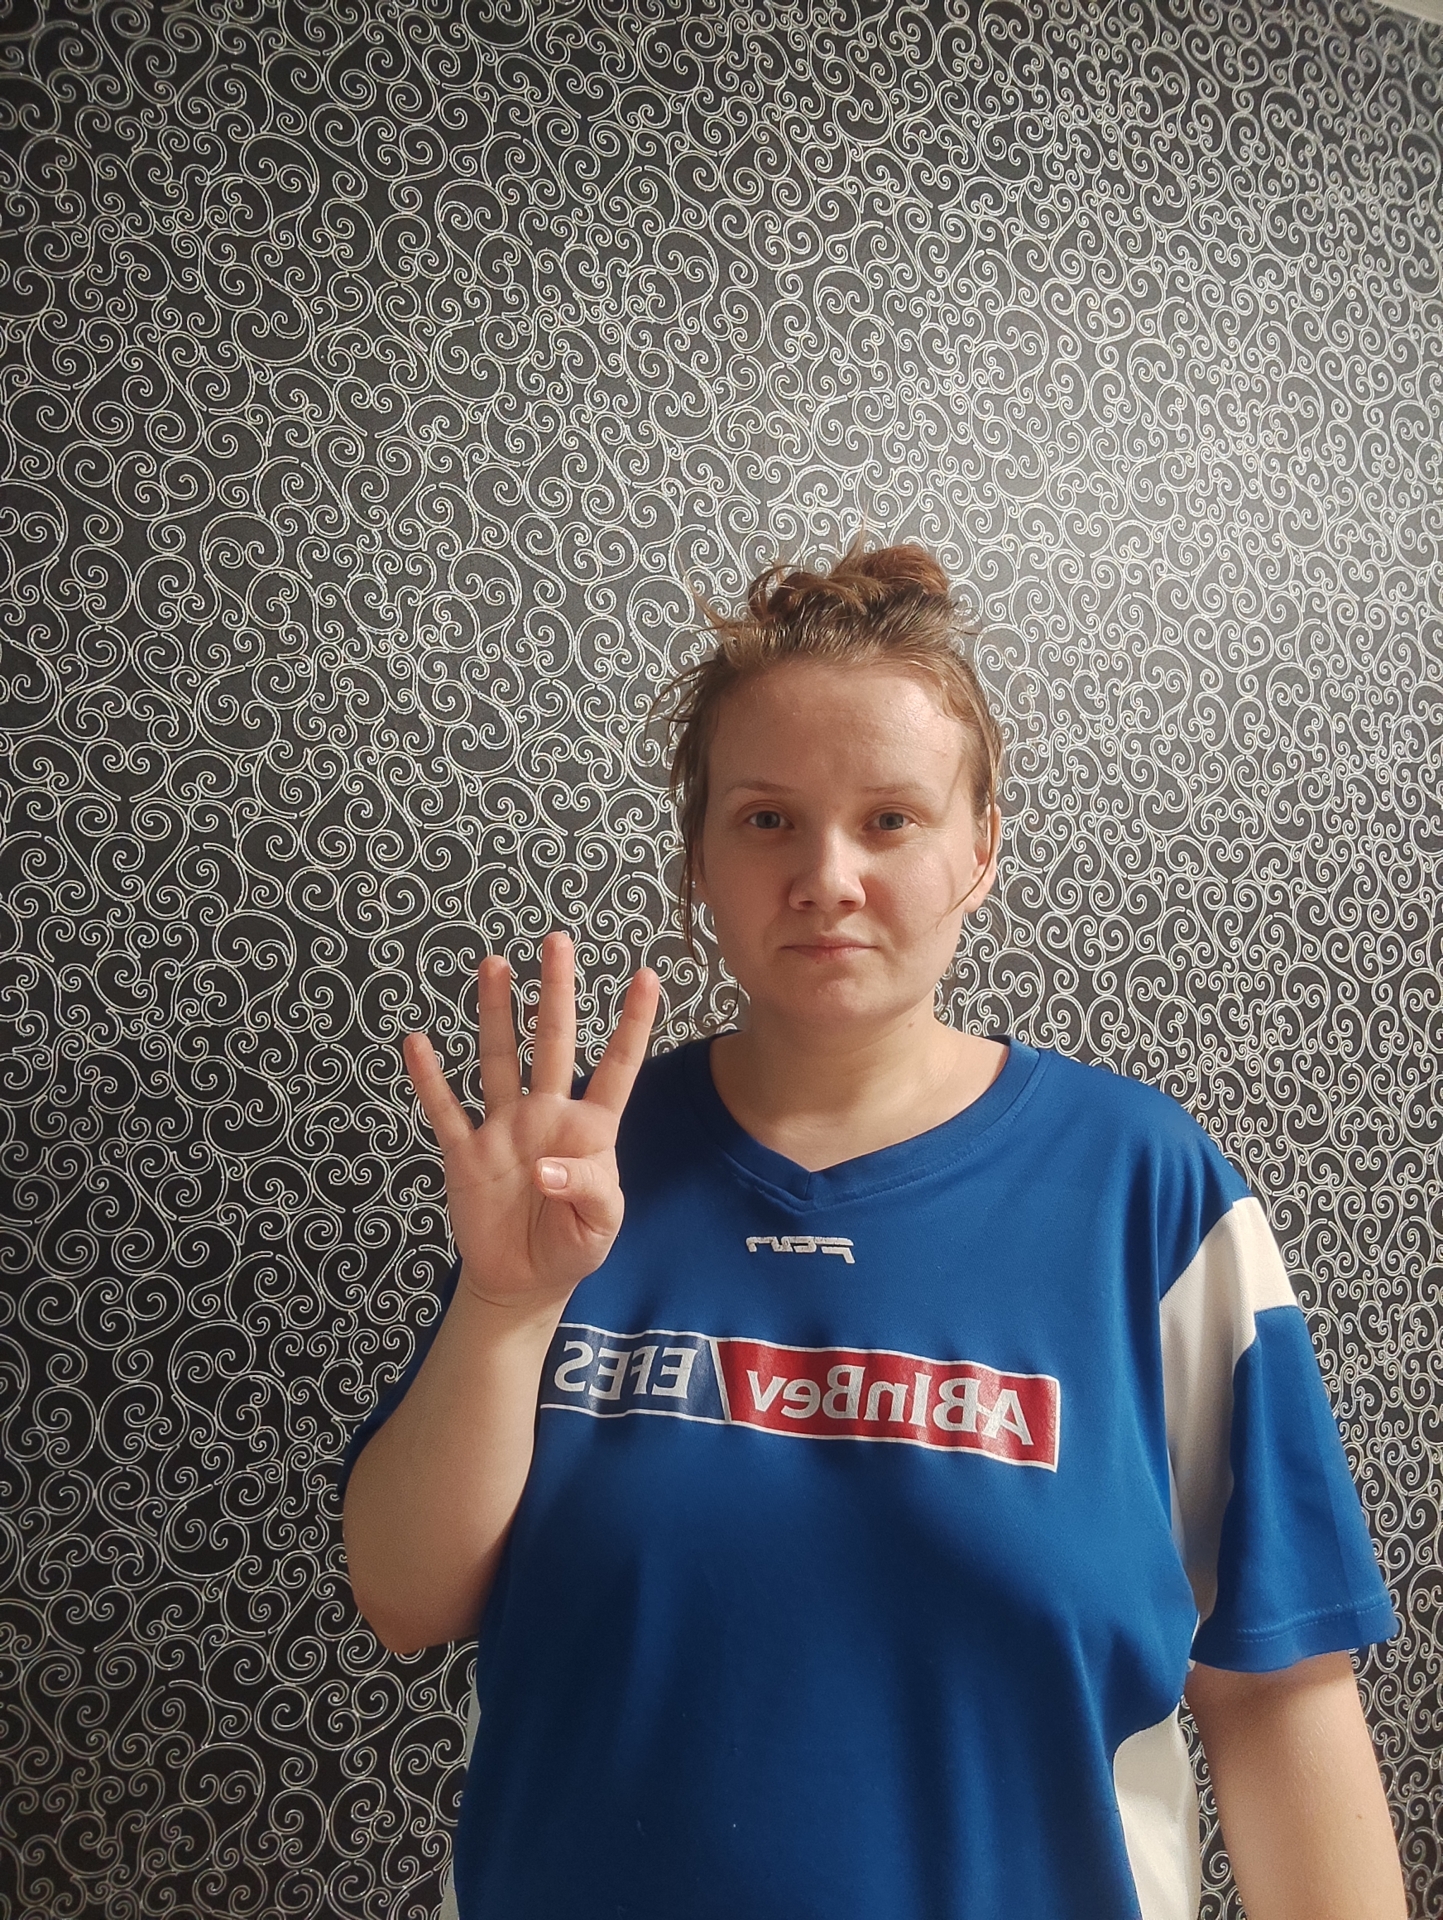
Label: clear